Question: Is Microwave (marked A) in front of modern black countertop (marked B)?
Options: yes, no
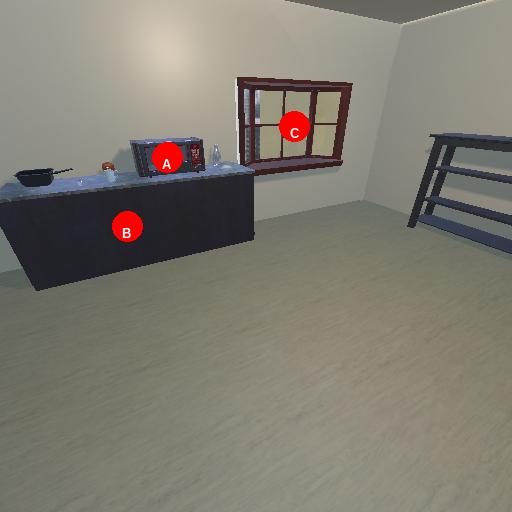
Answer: yes